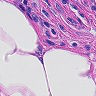
Metastatic tissue present: yes